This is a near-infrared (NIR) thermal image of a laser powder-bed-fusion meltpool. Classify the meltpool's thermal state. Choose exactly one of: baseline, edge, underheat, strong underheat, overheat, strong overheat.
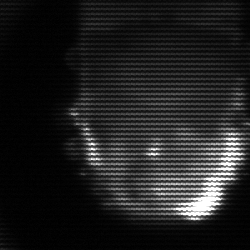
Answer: baseline